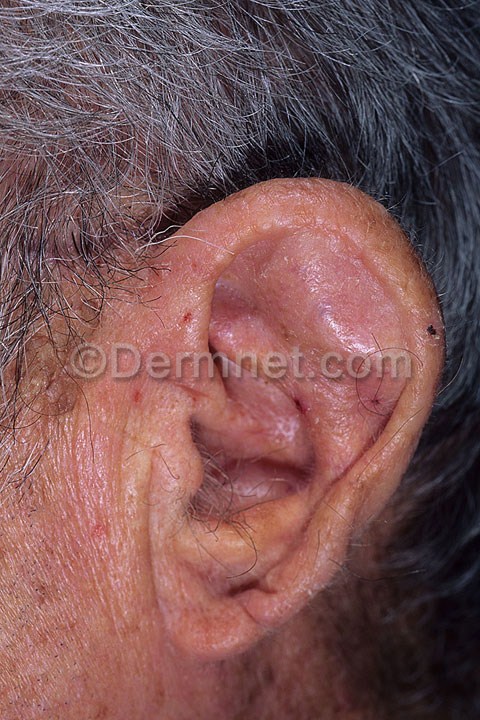
Disease: Seborrheic Keratoses and other Benign Tumors